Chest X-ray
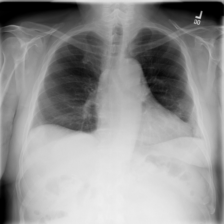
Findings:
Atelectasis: negative
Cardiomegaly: negative
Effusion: negative
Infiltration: positive
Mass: positive
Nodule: negative
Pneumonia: negative
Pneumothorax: negative
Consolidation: negative
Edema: negative
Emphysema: negative
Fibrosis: negative
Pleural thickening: negative
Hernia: negative